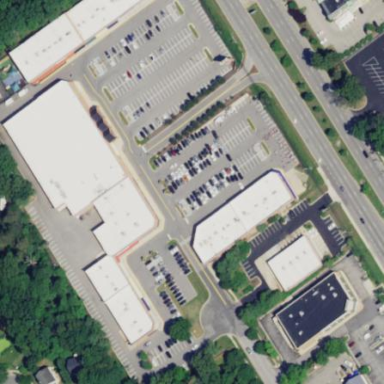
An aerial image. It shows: Parking area.